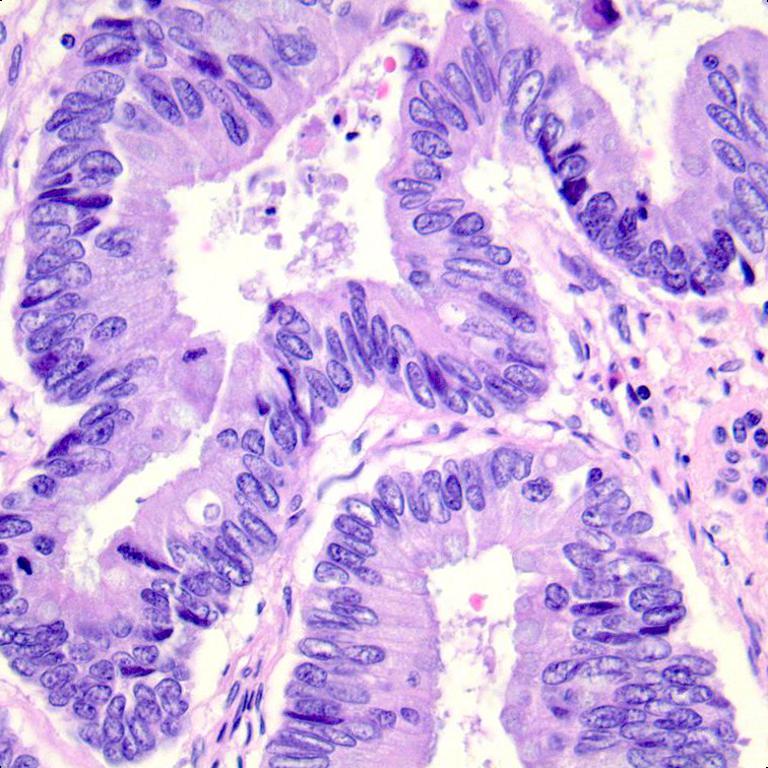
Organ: colon
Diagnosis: adenocarcinomas